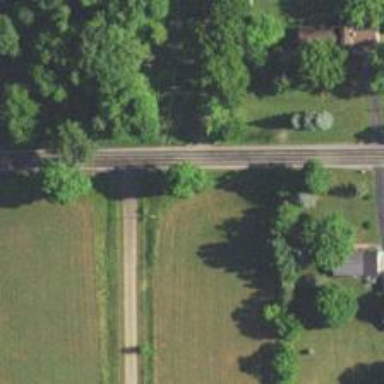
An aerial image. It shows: Unclassified road.